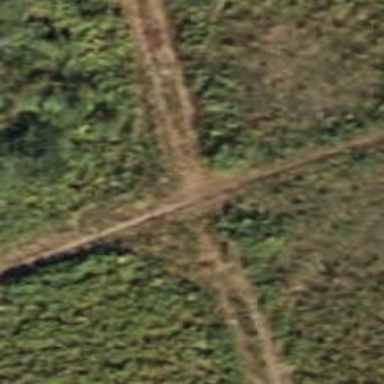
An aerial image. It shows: Path.